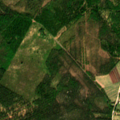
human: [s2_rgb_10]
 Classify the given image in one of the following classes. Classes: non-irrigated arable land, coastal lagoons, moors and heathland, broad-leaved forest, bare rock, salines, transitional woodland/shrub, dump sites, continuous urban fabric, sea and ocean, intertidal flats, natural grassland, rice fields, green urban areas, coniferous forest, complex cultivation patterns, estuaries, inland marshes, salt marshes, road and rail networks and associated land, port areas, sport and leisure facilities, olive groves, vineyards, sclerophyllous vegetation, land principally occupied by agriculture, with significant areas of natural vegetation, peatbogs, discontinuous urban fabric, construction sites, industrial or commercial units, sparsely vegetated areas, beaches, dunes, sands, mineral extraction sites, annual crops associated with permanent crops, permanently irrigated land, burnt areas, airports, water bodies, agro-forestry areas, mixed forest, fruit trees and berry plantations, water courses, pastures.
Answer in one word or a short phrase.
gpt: land principally occupied by agriculture, with significant areas of natural vegetation, coniferous forest, mixed forest, transitional woodland/shrub